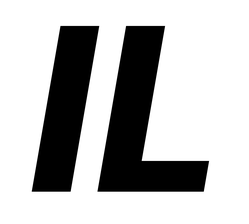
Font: Roboto-Italic_Black_Italic